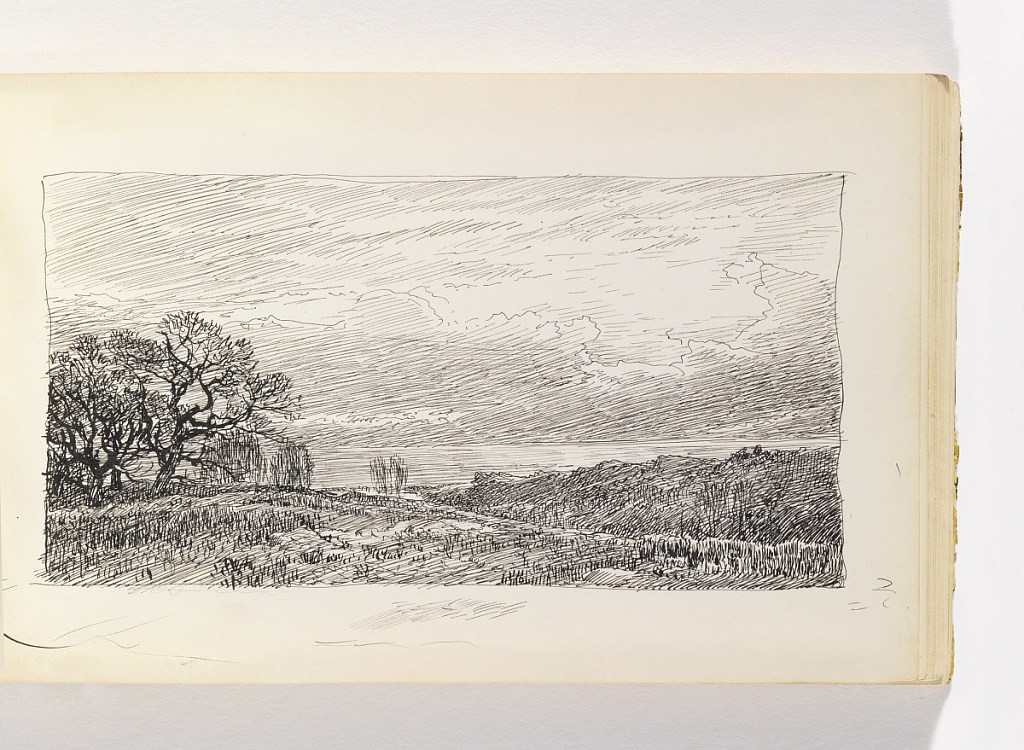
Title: Low Hills with Trees and Distant Water
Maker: William Trost Richards, American, 1833–1905
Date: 1890–1900
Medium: Pen and black ink on off-white wove paper
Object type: Sketchbook folio
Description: Hill in left foreground with three trees. Two more trees in left distance, and another hill at left farther back. Light sky with well-defined, airy clouds.